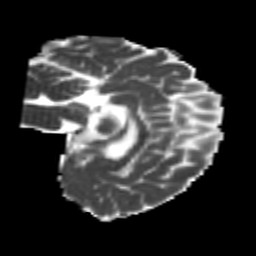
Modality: MD
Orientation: sagittal
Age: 22
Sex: male
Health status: healthy
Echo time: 0.074 s